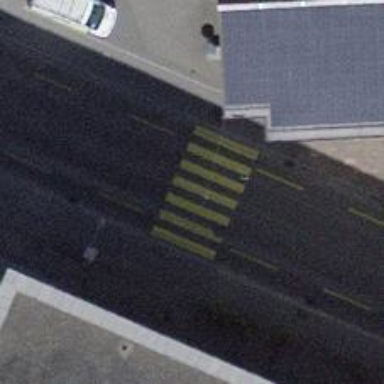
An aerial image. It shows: Zebra crossing on the road.